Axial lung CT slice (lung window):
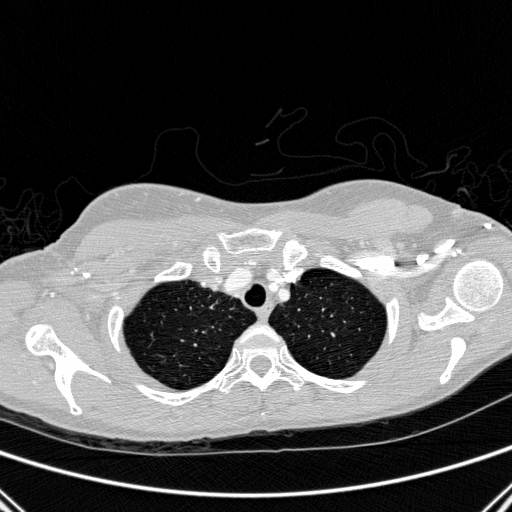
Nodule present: no